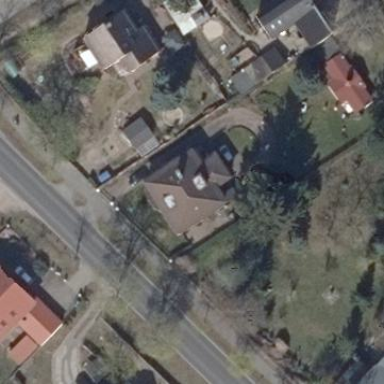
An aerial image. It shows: Detached building with hipped roof.